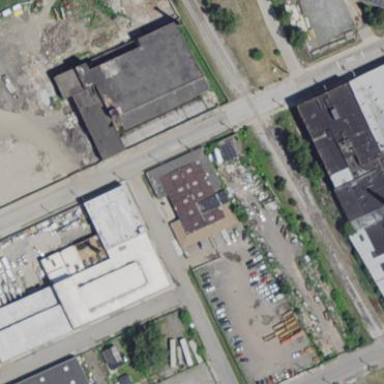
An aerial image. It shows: Industrial building.